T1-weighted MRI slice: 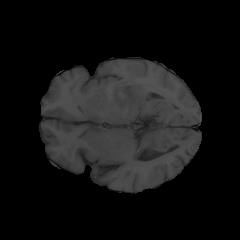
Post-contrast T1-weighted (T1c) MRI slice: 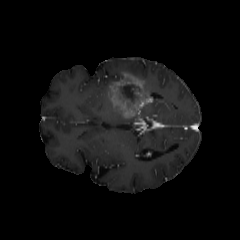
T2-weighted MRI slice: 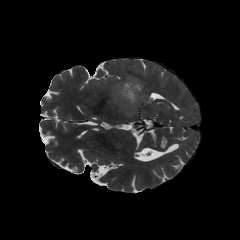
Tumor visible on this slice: yes